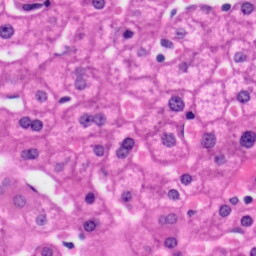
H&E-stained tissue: Liver